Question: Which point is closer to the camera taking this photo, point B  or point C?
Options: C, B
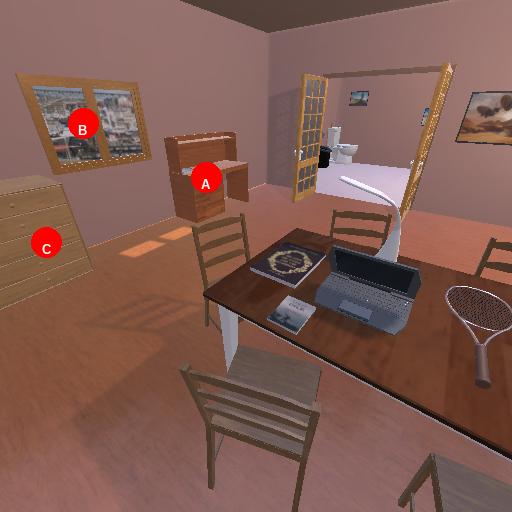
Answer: C